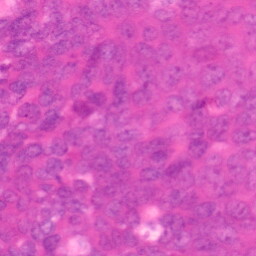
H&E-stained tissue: Colon